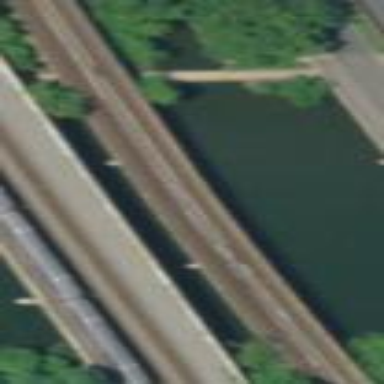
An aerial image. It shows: Man-made bridge.